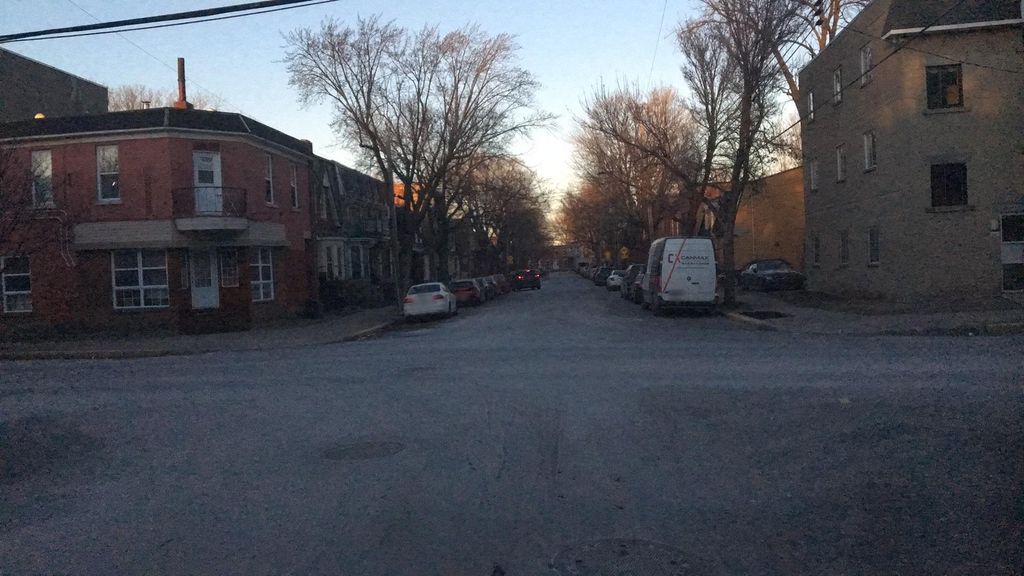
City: montreal